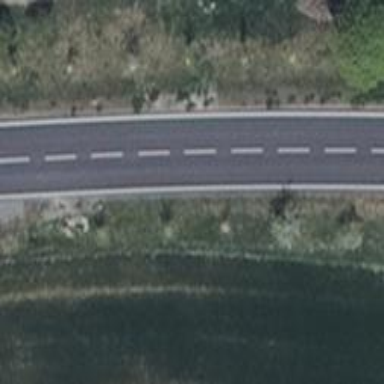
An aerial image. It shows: Secondary road with asphalt surface.